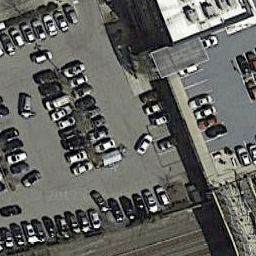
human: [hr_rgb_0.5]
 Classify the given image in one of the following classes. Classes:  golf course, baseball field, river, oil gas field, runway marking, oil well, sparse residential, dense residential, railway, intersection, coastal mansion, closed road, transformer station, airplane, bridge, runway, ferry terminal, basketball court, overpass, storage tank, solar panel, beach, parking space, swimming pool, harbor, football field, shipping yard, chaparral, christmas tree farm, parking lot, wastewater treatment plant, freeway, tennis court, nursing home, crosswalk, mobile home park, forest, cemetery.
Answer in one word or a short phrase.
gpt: parking lot